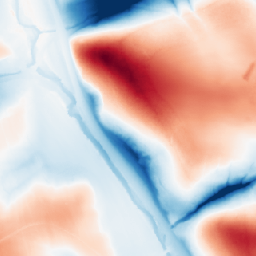
Category: classical
Decomposition family: gaussian_anisotropic
Decomposition parameters: sigma_x: 10
sigma_y: 50
Upsampling method: nearest
Upsampling parameters: scale: 8
Upsampling scale: 8